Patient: sex M, age 61
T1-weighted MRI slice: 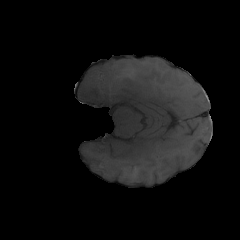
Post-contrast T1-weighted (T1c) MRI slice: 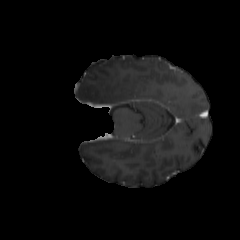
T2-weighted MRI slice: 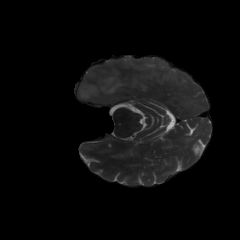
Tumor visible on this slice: yes
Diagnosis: Glioblastoma, IDH-wildtype
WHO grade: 4